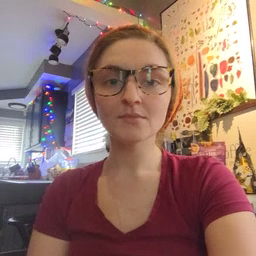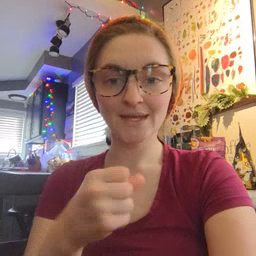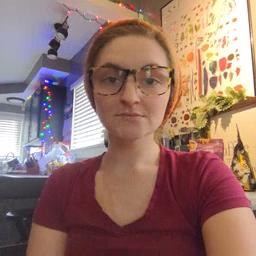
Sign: make